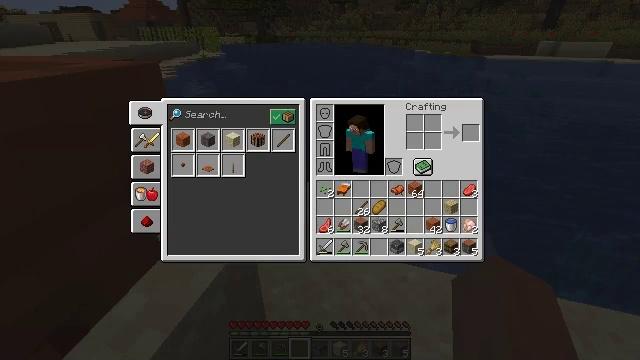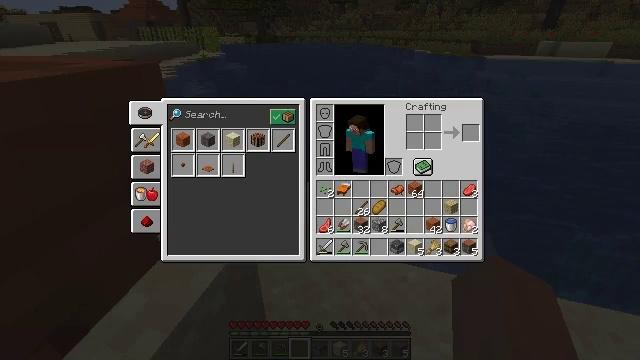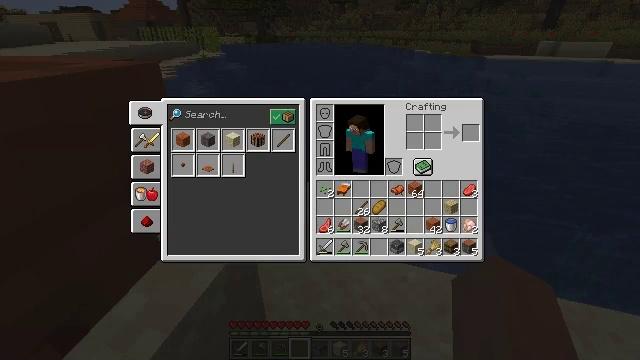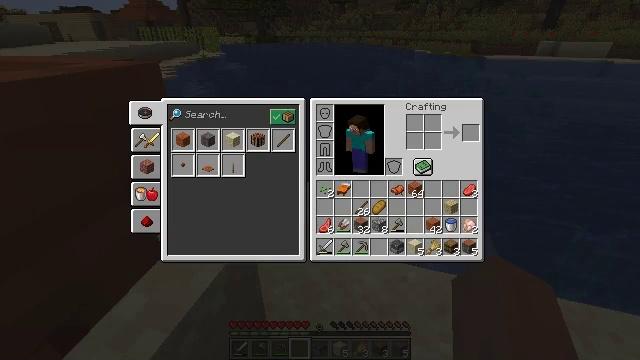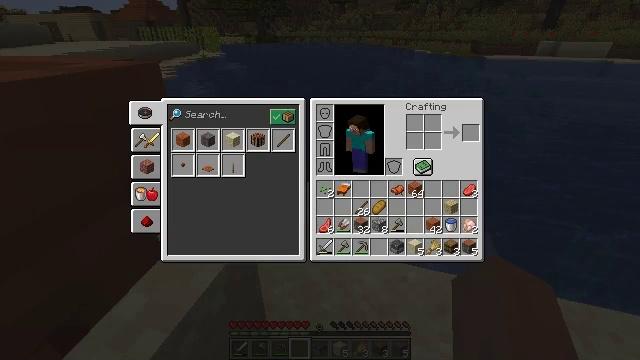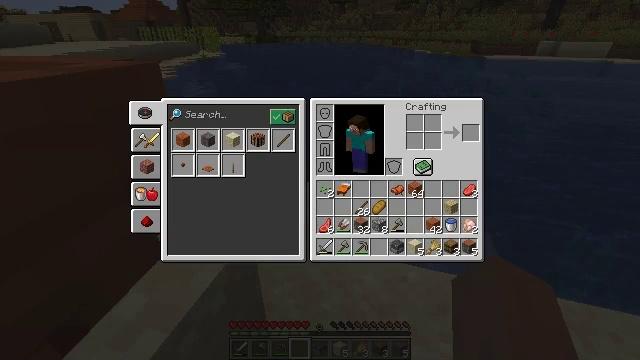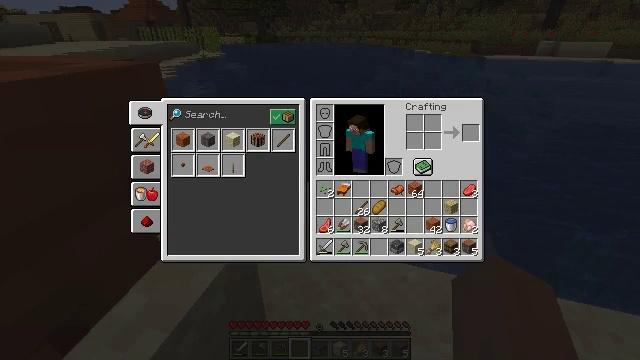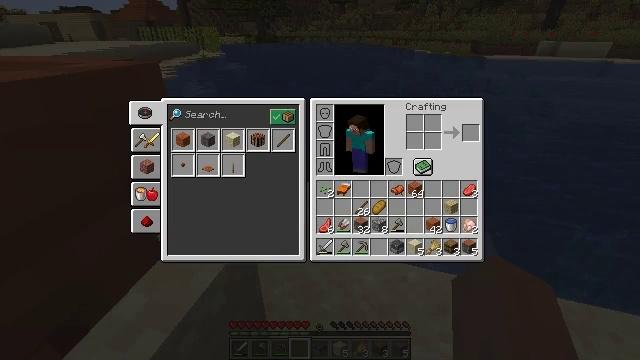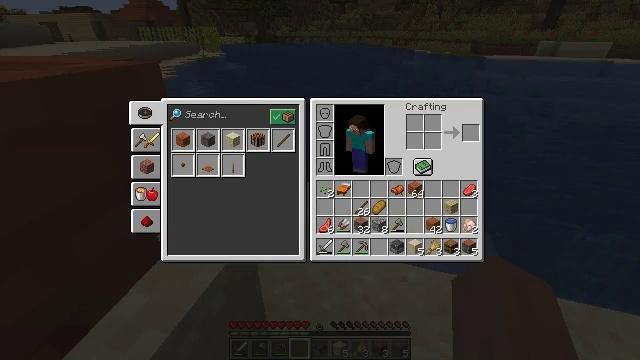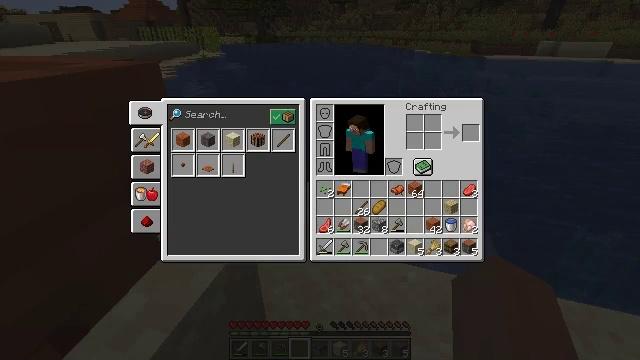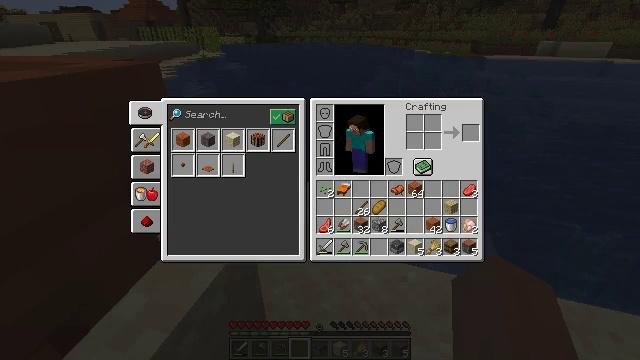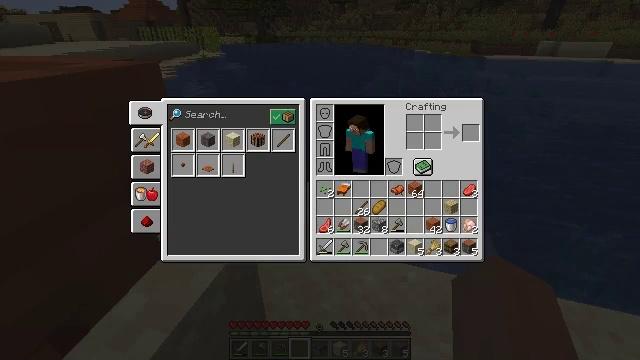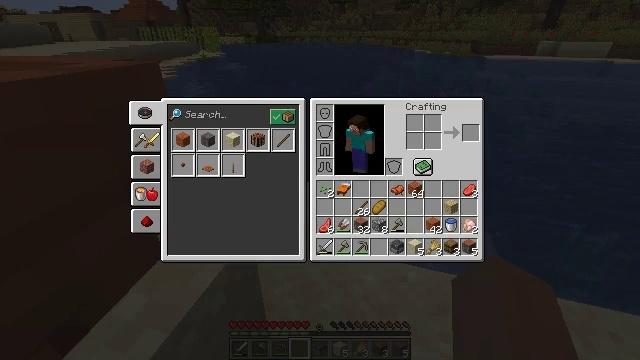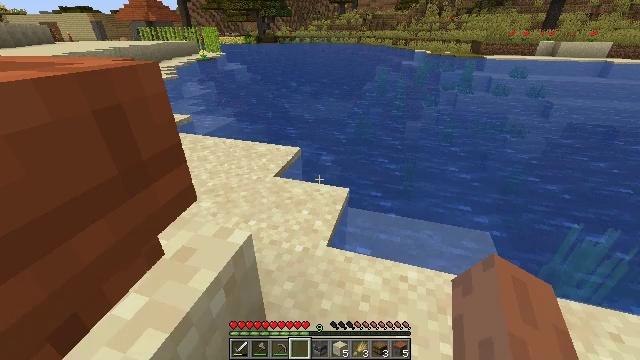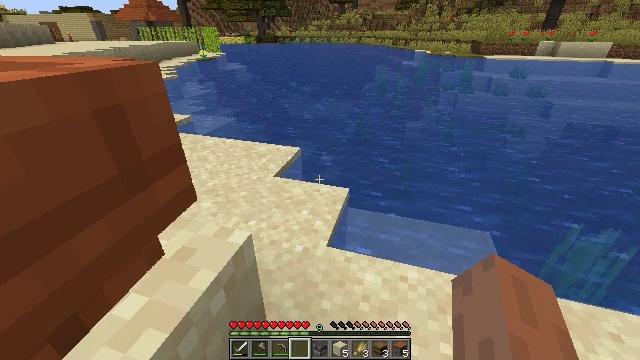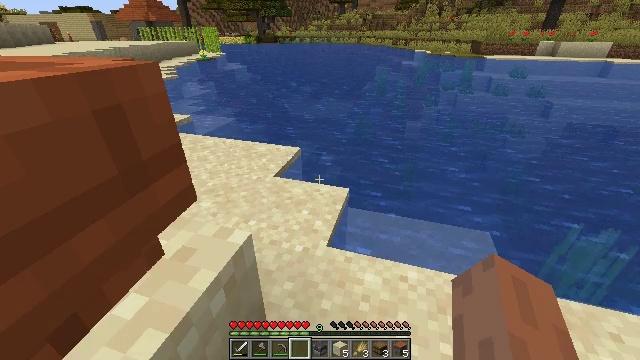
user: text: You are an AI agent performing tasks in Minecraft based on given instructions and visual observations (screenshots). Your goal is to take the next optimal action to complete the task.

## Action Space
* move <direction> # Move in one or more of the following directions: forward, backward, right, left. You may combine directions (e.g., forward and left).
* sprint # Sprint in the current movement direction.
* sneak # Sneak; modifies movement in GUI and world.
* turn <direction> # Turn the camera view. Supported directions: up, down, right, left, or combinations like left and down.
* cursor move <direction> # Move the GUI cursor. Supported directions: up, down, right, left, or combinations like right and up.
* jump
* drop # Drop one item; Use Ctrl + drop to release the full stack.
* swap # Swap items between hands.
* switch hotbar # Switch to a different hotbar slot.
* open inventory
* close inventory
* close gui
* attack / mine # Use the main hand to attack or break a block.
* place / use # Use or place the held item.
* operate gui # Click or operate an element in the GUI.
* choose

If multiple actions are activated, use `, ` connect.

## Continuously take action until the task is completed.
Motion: motion action
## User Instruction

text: Kill mobs.
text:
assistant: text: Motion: no_op
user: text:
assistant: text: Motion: no_op
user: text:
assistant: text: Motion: no_op
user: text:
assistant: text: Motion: no_op
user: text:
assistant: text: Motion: no_op
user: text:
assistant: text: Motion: no_op
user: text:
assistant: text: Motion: no_op
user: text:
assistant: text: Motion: no_op
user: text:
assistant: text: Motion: no_op
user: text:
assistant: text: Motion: no_op
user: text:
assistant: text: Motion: no_op
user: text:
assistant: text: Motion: no_op
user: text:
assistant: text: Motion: close inventory
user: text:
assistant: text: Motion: close inventory
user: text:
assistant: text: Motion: close inventory
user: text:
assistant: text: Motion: close inventory
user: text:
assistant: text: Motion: no_op
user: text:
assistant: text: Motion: no_op
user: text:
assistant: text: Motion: no_op
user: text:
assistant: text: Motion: no_op
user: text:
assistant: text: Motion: move forward, turn left and up
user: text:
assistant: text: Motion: move forward, turn left and up
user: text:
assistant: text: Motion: move forward, turn left and up
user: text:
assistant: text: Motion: move forward, turn left
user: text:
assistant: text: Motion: move forward
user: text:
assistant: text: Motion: move forward
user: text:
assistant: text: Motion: move forward
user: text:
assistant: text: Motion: move forward, turn left
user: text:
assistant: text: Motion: move forward, turn left and up
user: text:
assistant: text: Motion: move forward, turn left